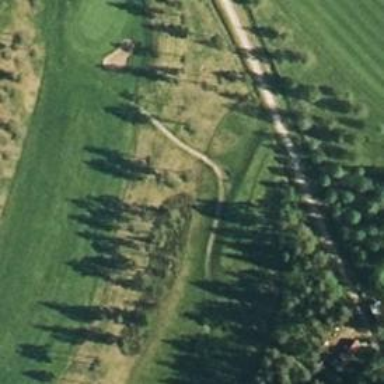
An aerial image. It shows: Path used for both walking and golf.